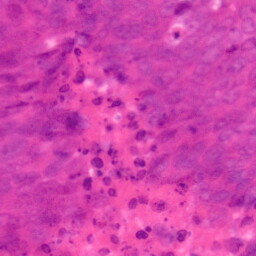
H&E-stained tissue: Colon